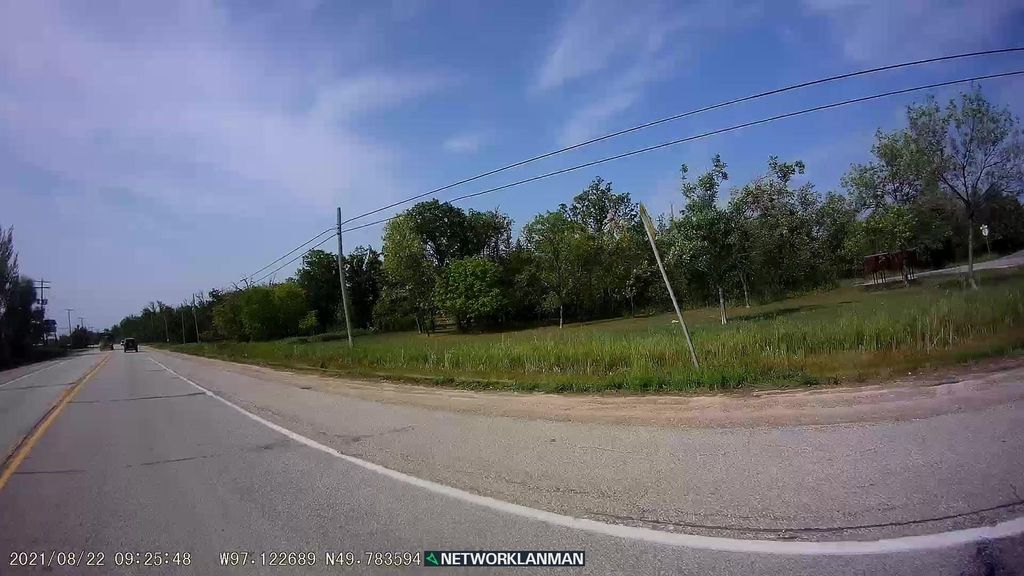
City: winnipeg